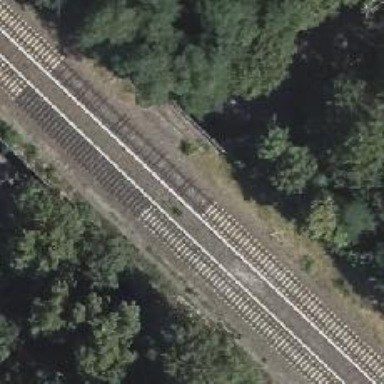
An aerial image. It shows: Light rail railway line with electrified rails.